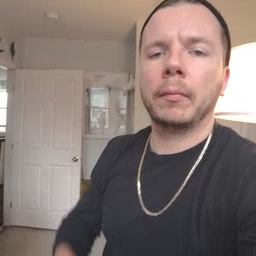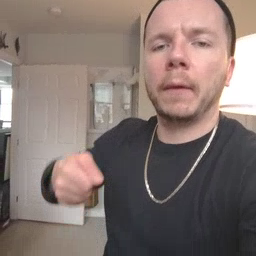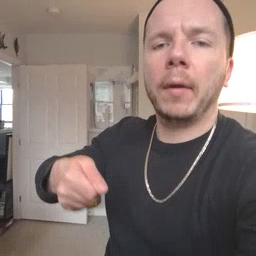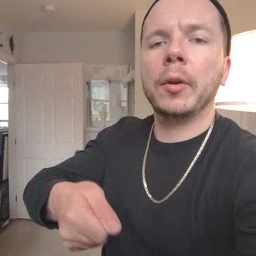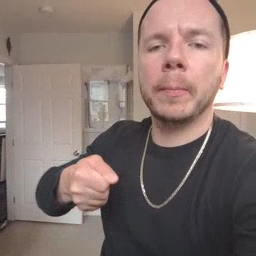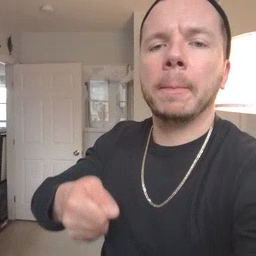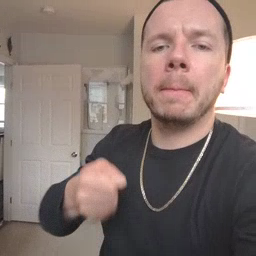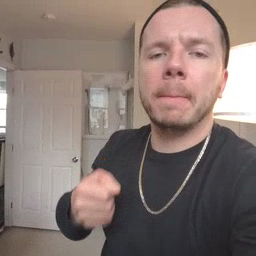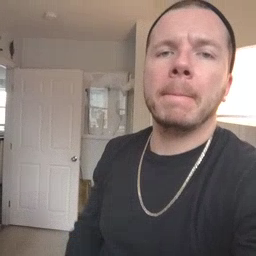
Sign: vacuum